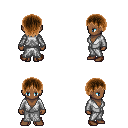
a pixel art fantasy rpg character, female body template, human, dark skin, white robe, magenta pants, brown plain hairstyle, brown shoes, four views (front, back, left, right), 2x2 character sprite sheet, small pixel art, hard edges, no anti-aliasing